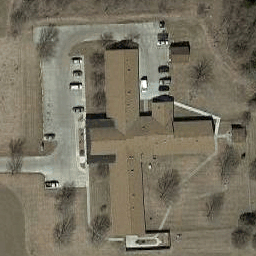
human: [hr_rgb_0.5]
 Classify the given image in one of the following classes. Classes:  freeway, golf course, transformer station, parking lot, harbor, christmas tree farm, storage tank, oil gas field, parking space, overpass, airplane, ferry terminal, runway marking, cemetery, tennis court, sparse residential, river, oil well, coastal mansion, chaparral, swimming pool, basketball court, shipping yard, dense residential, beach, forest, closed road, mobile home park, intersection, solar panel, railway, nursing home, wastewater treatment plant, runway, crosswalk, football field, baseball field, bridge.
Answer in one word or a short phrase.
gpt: nursing home